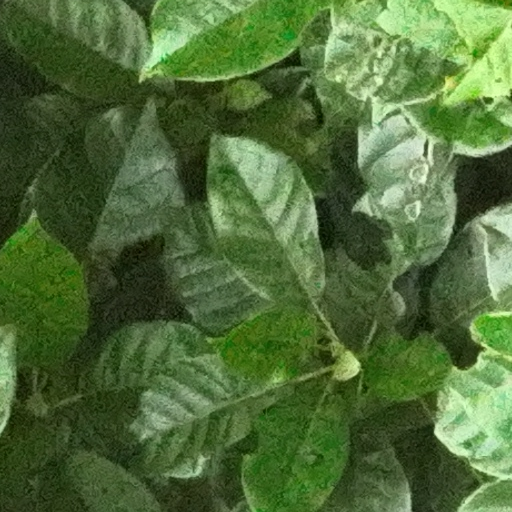
Species: Hieronyma alchorneoides
GBIF accepted scientific name: Hieronyma alchorneoides
Crown area (m\u00b2): 76.234